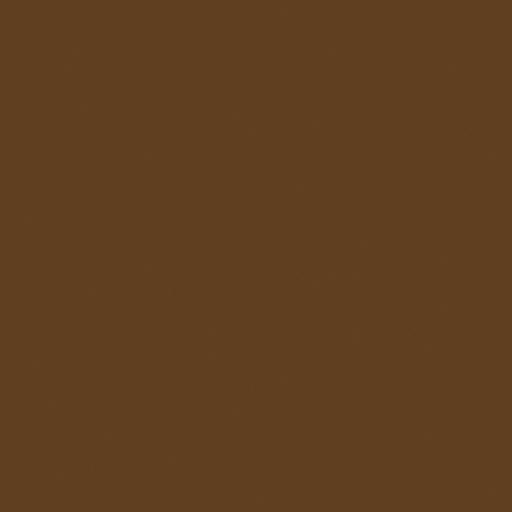
Tags: beige leather perforated smooth